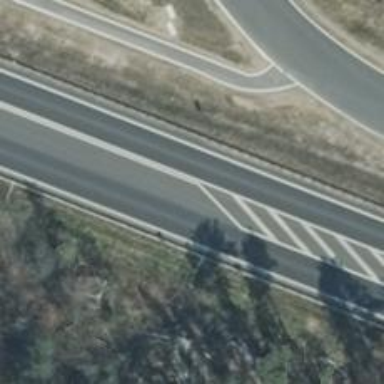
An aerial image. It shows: Primary highway that is motorroad.